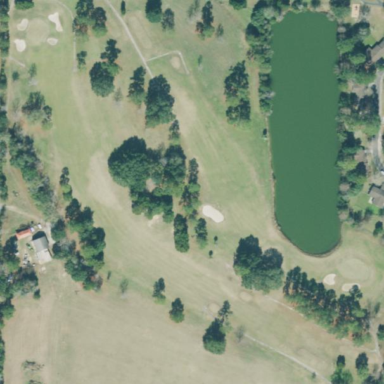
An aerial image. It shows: Golf fairway surrounded by grass.